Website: home-depot
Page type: payment
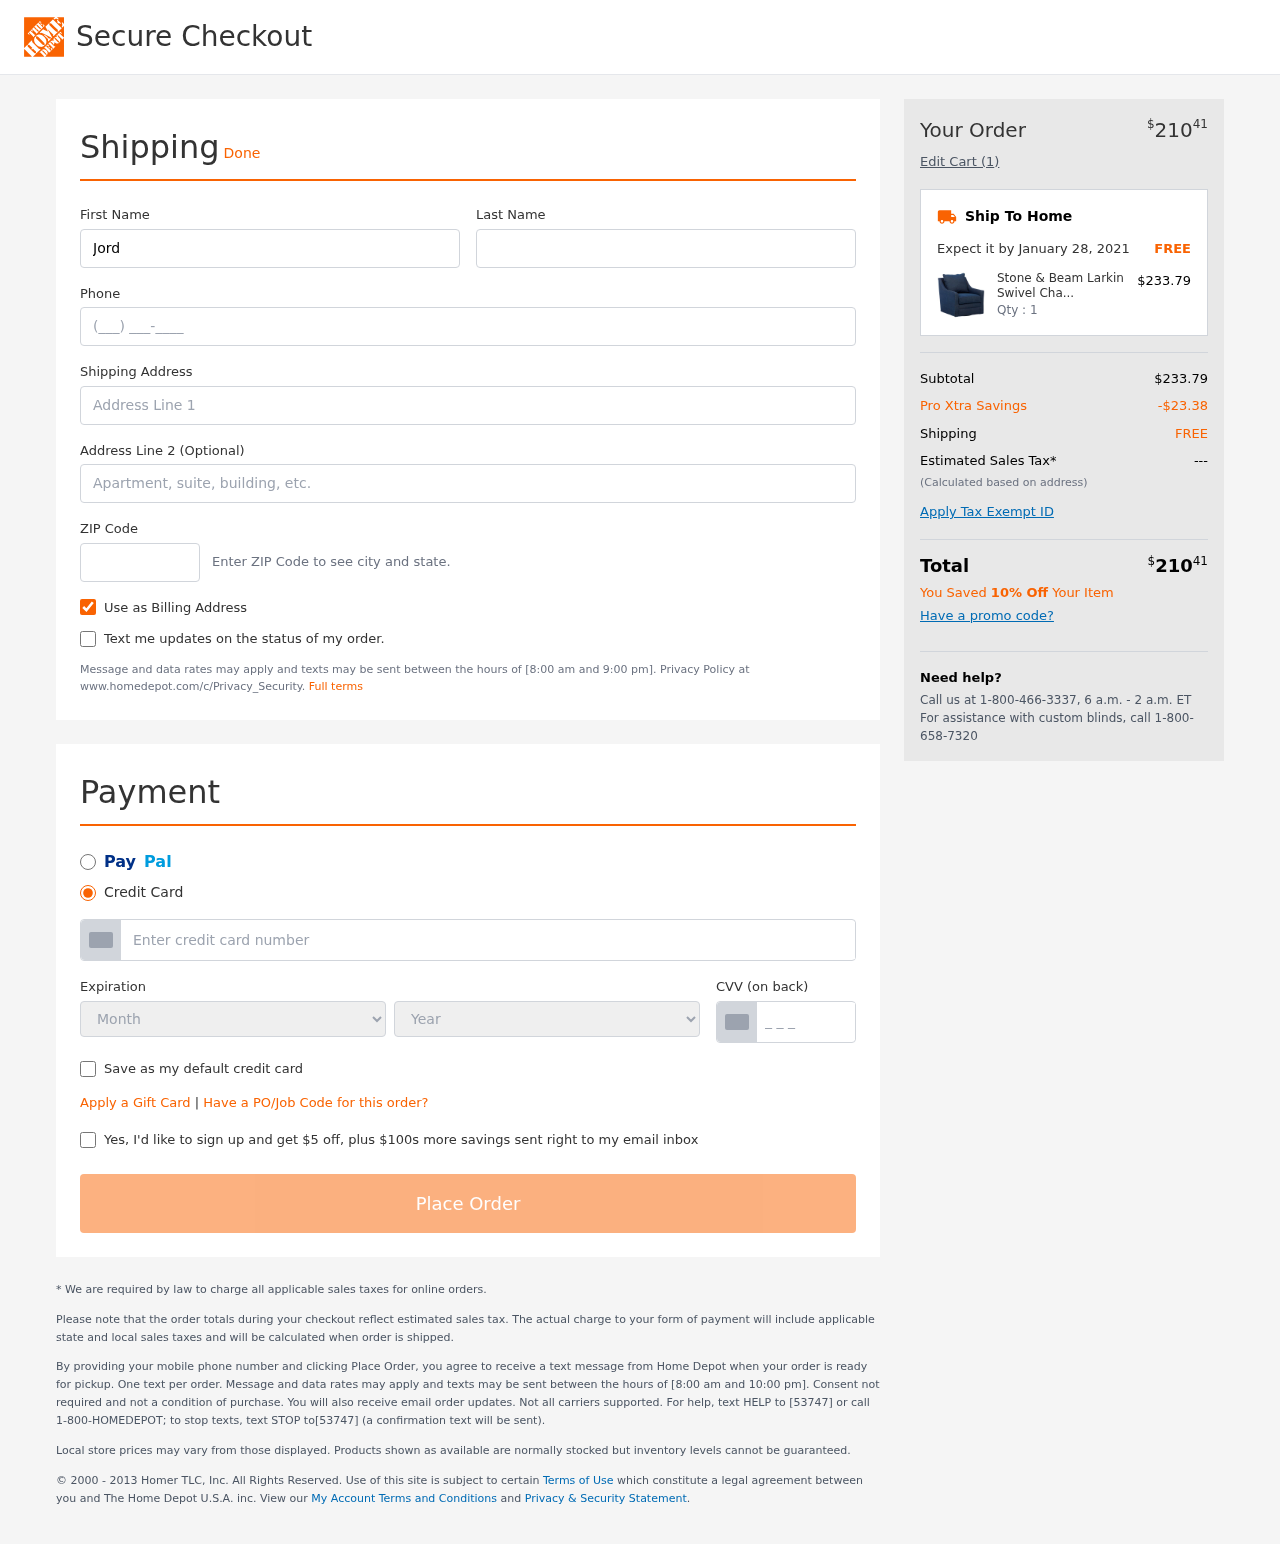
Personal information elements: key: PII_CARD_CVV
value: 663
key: PII_CARD_EXPIRY_MONTH
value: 07
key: PII_CARD_EXPIRY_YEAR
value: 30
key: PII_CARD_NUMBER
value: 2716 2477 9603 5242
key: PII_FIRSTNAME
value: Jordan
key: PII_LASTNAME
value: Arellano
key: PII_PHONE
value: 2042029699
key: PII_POSTCODE
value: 59438
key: PII_STREET
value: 4991 Joseph Pike Apt. 782
Product elements: key: PRODUCT1_NAME
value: Stone & Beam Larkin Swivel Chair
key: PRODUCT1_PRICE
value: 233.79
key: PRODUCT1_QUANTITY
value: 1
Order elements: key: ORDER_TOTAL
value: $21041
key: ORDER_NUM_ITEMS
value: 1
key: ORDER_DELIVERY_DATE
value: January 28, 2021
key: ORDER_SUBTOTAL
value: $233.79
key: ORDER_DISCOUNT
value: -$23.38
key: ORDER_SHIPPING_COST
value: FREE